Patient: sex M, age 71
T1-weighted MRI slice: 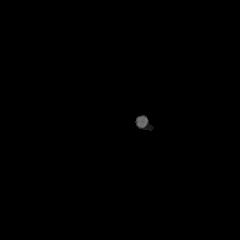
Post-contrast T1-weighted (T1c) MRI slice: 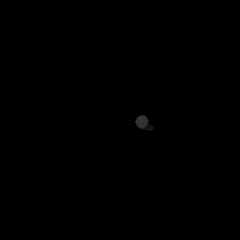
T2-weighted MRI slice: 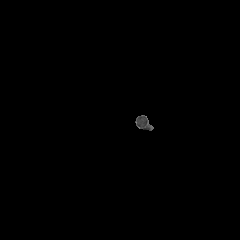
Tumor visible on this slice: no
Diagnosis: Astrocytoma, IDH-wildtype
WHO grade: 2